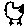
Label: bird